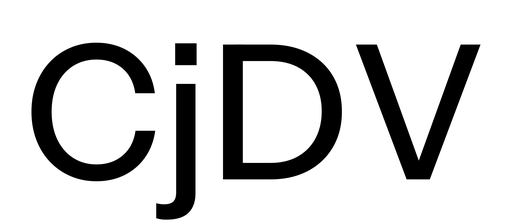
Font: InstrumentSans_Medium